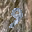
Label: 9